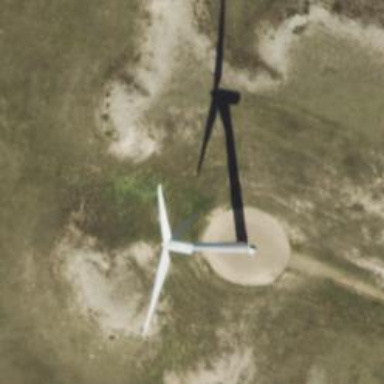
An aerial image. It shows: Wind turbine generating power.